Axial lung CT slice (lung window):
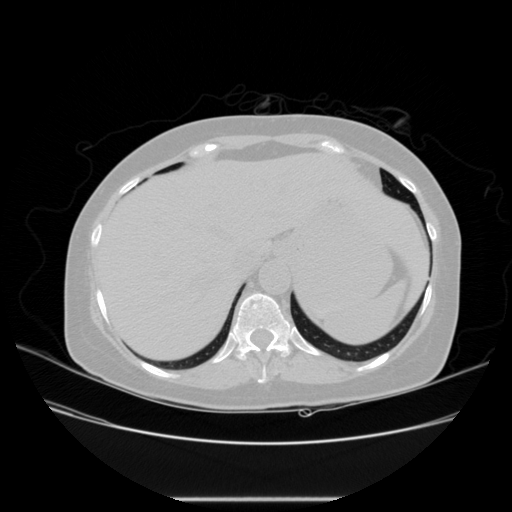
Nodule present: no